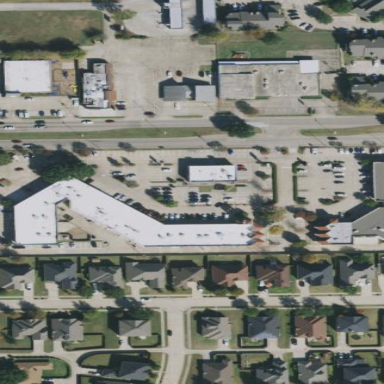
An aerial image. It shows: Retail area.